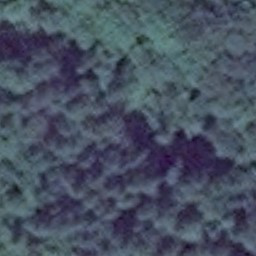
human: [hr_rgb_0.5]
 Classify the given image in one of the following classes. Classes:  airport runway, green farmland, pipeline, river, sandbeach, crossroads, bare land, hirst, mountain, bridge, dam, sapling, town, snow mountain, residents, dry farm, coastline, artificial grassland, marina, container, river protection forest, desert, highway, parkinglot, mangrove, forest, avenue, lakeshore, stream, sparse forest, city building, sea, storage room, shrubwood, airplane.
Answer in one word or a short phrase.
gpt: forest